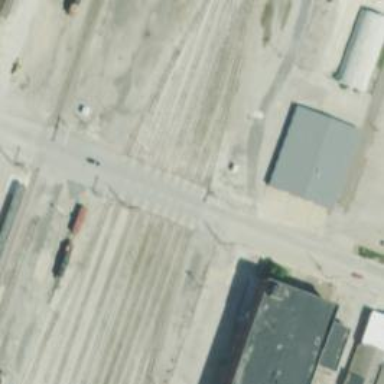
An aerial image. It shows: Railway crossing.